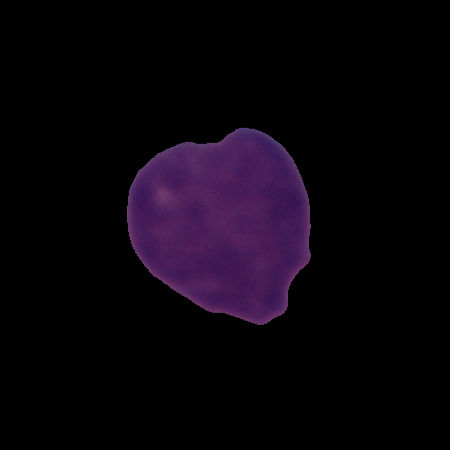
Label: cancer